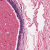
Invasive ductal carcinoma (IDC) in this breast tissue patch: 0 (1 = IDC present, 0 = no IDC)